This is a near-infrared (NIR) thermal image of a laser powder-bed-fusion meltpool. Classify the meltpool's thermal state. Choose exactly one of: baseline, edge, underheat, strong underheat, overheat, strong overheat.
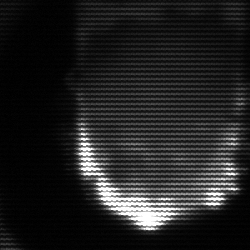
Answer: baseline